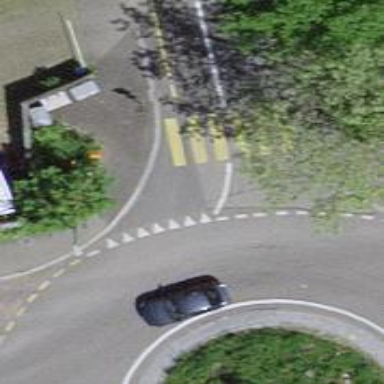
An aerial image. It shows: Road with "give way" sign.